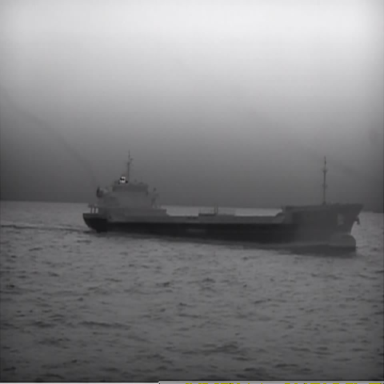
There is a liner in the infrared image.